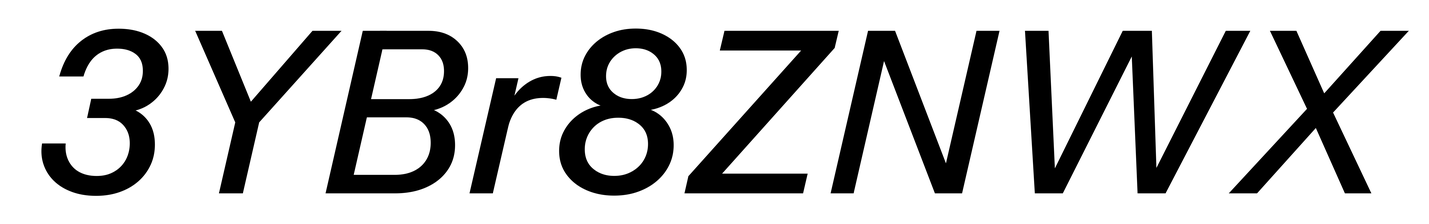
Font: InstrumentSans-Italic_Medium_Italic